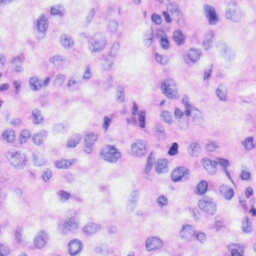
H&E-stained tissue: Liver